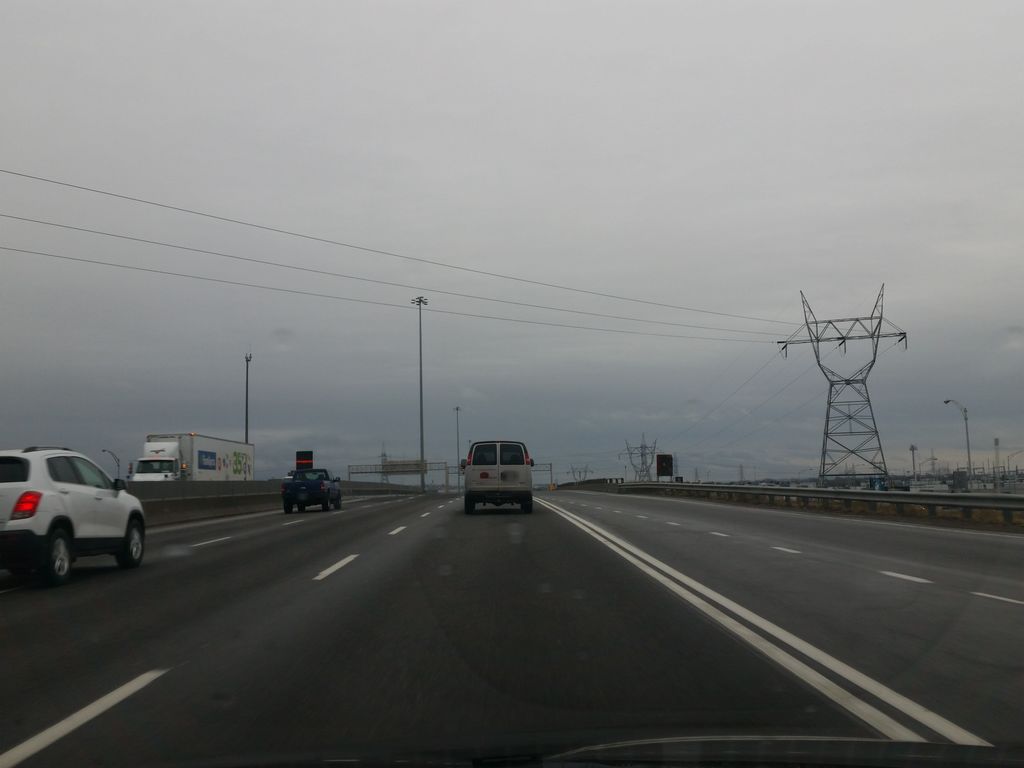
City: quebec_city